Interaction volume radius: 5 \u00c5
Interaction volume height: 10 \u00c5
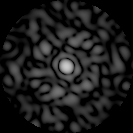
Disorder parameter: 0.8387